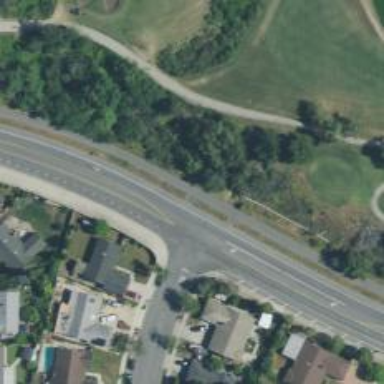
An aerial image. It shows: Footway along the road.